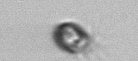
Label: Balanion